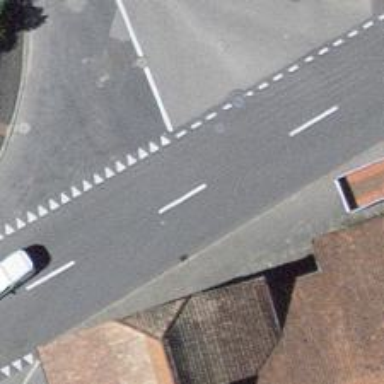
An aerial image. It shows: Asphalt road classified as tertiary.